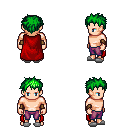
a pixel art fantasy rpg character, male body template, human, light skin, red cape, magenta pants, green bedhead hairstyle, leather bracers, white slippers, four views (front, back, left, right), 2x2 character sprite sheet, small pixel art, hard edges, no anti-aliasing